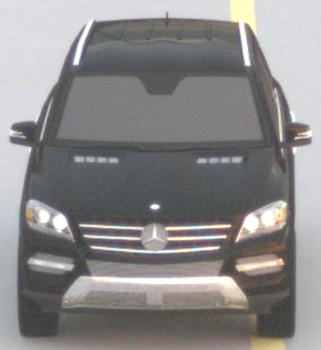
Make: Mercedes-Benz
Model: ML 350
Detailed model: M-Class (166)
Model produced from: 2011/11
Model produced until: 2014/10
Doors: 5
Color: black
Road condition: dry road
Daytime: sunrise or sunset
Contrast: medium contrast